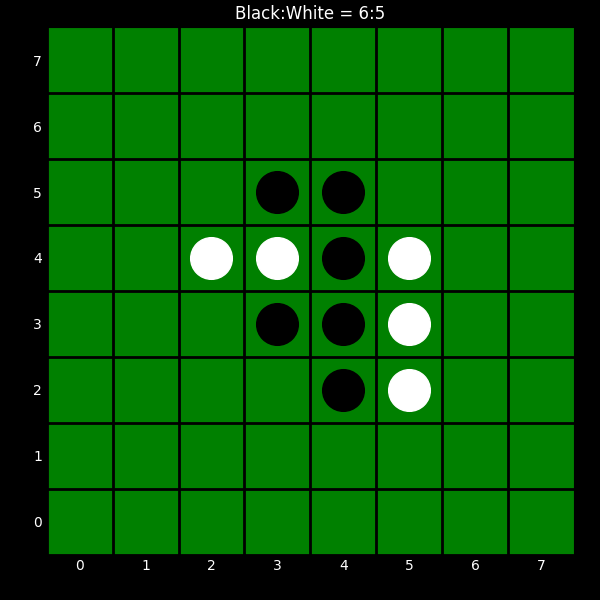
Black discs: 6
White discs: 5